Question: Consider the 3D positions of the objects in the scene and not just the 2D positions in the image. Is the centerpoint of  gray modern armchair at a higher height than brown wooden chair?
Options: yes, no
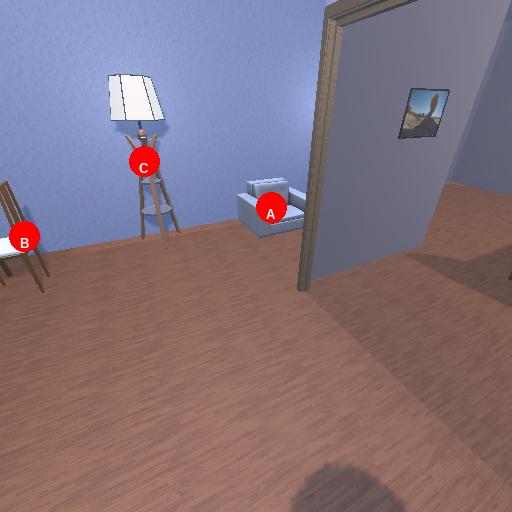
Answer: yes